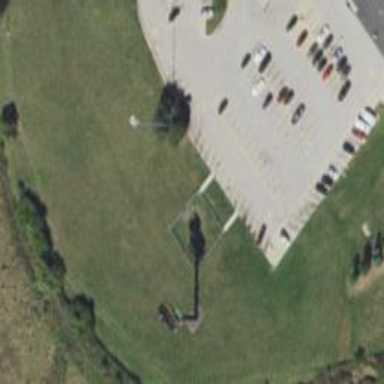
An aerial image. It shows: Dog park for leisure land.